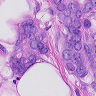
Metastatic tissue present: yes